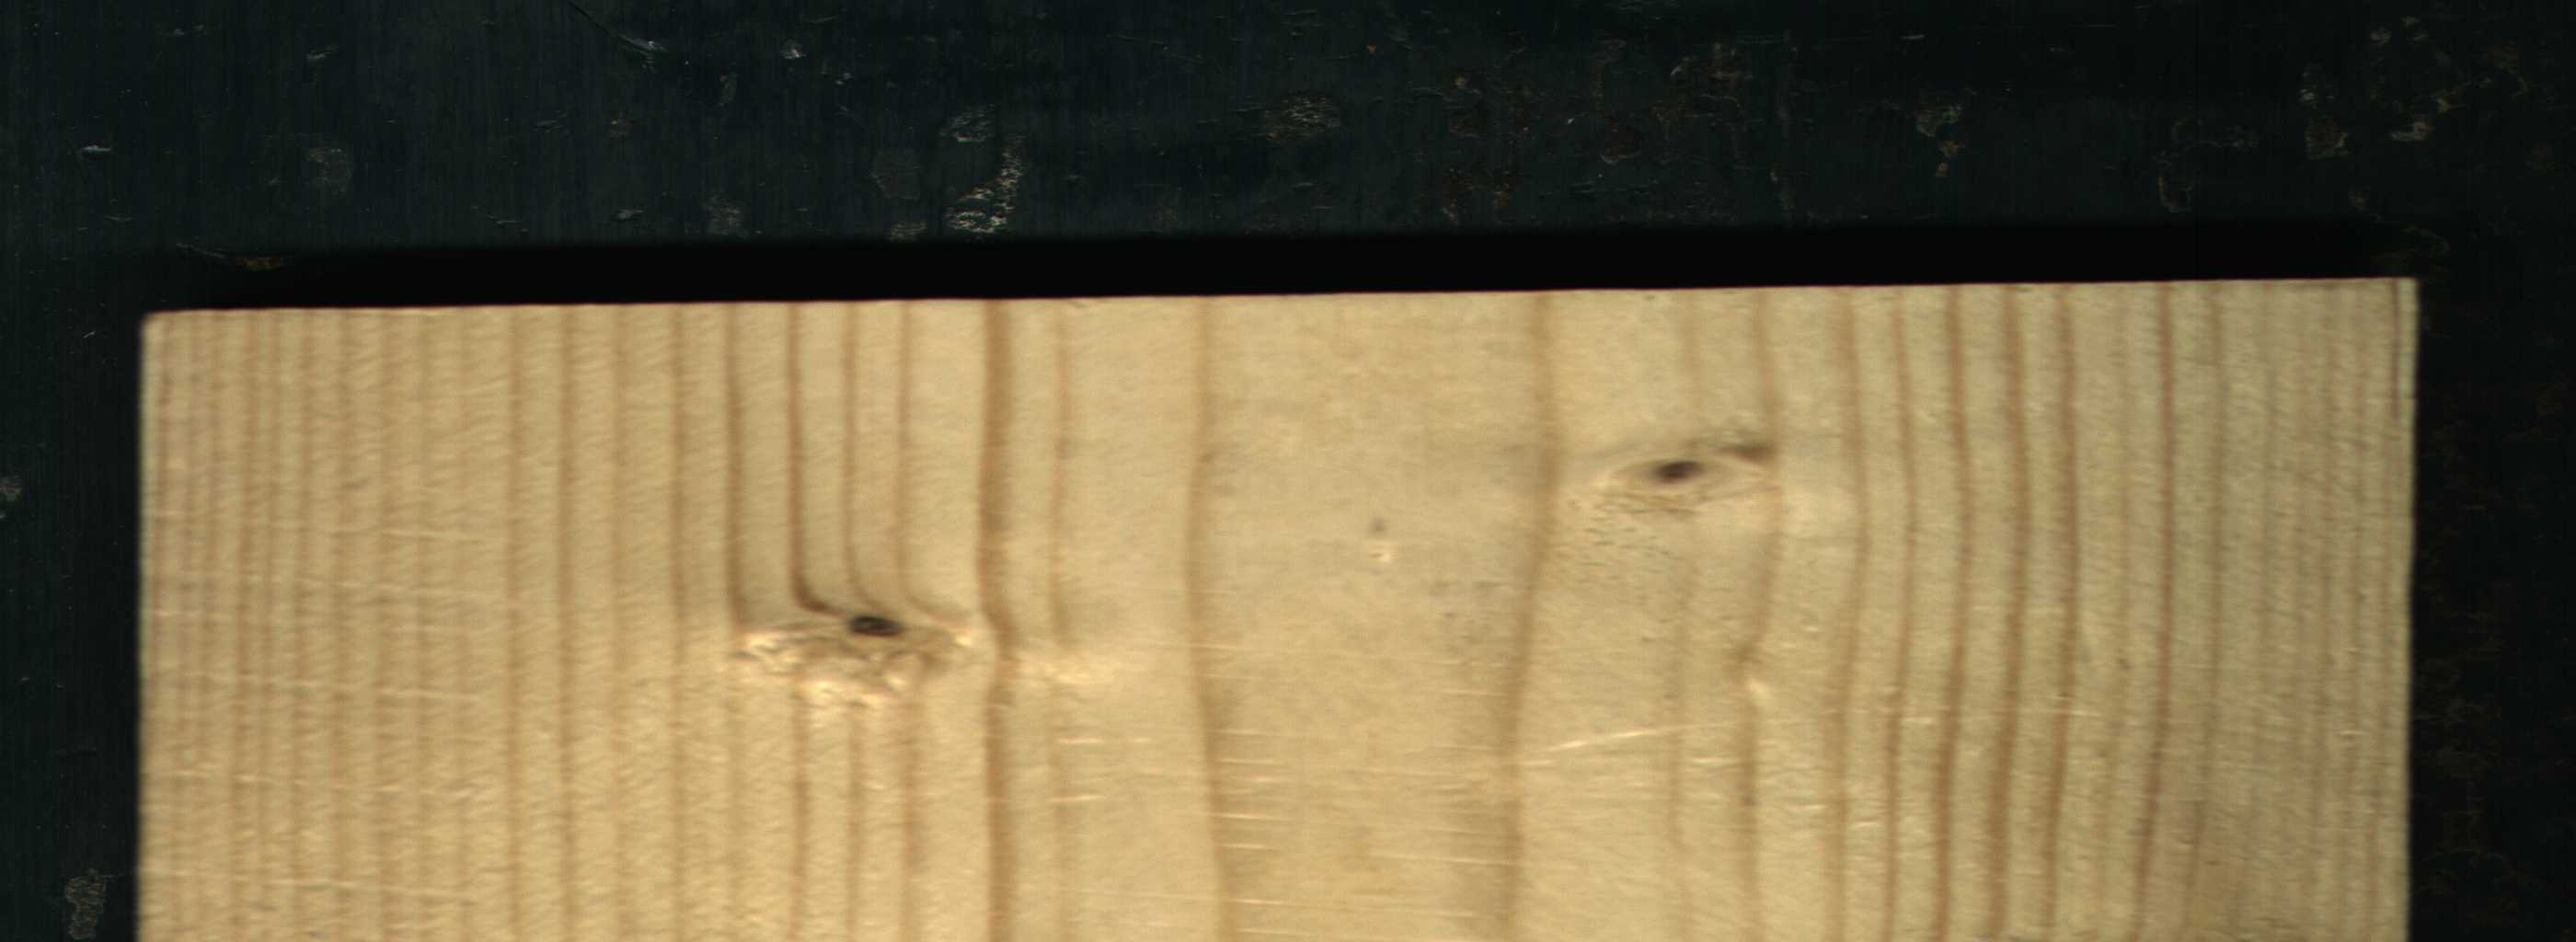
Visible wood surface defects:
Live_Knot
Live_Knot